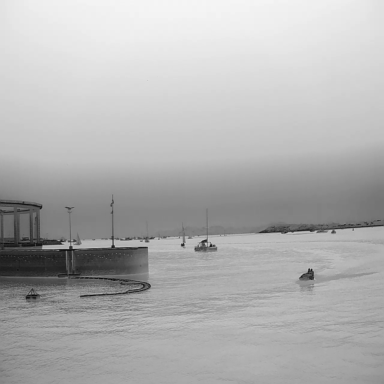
There are 16 objects shown in the infrared image, including a canoe, eight bulk_carriers, and seven sailboats.